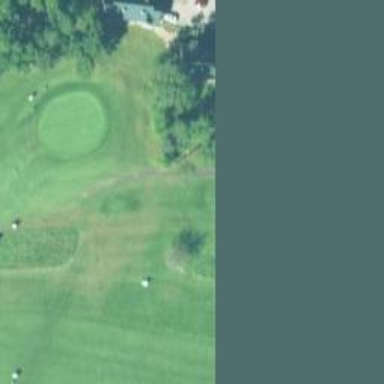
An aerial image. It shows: Path for both road and golf.